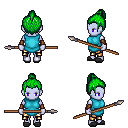
a pixel art fantasy rpg character, female body template, dark elf, purple skin, teal tunic, gold greaves, green short topknot hairstyle, leather bracers, gray slippers, spear, four views (front, back, left, right), 2x2 character sprite sheet, small pixel art, hard edges, no anti-aliasing